Interaction volume radius: 10 \u00c5
Interaction volume height: 10 \u00c5
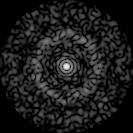
Disorder parameter: 0.8553